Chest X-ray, AP view. Patient: 49 years old, sex M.
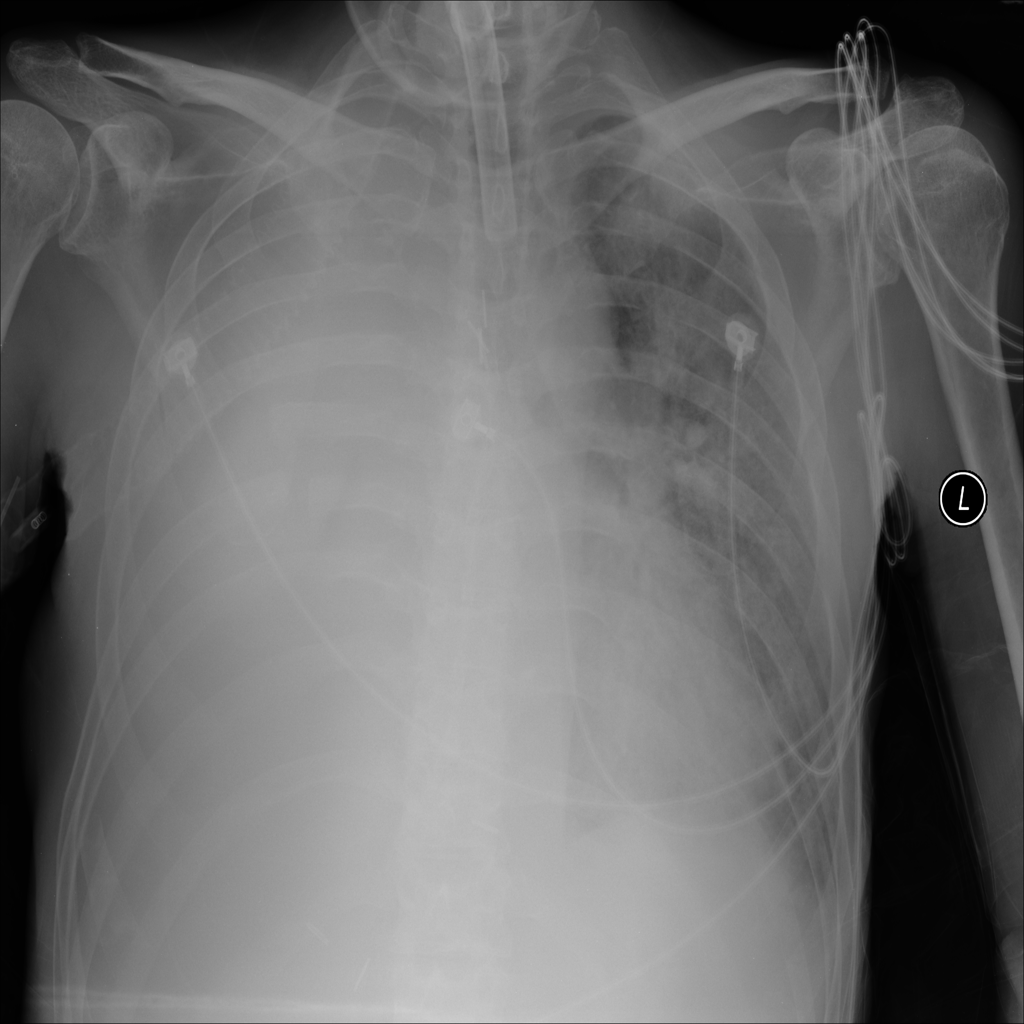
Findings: Infiltration